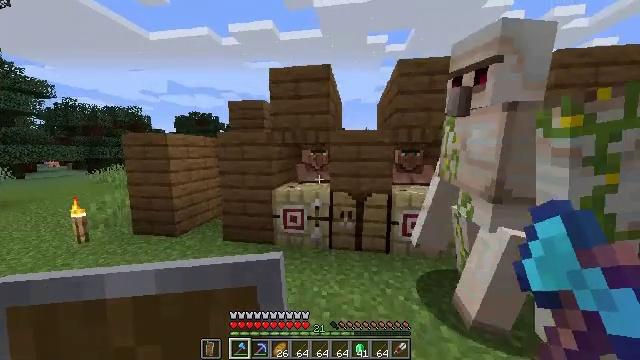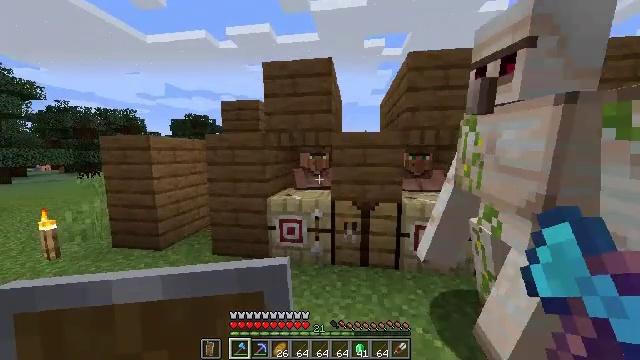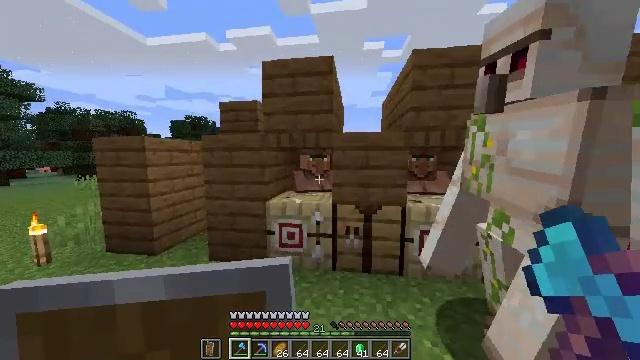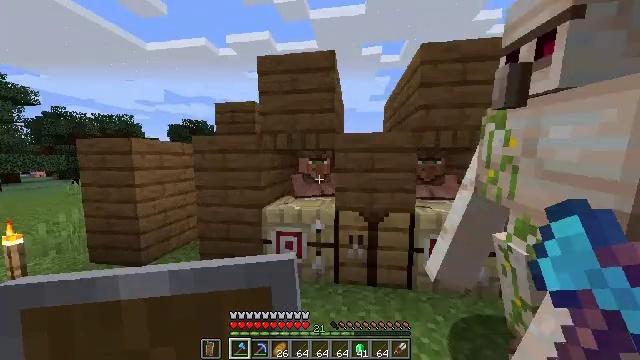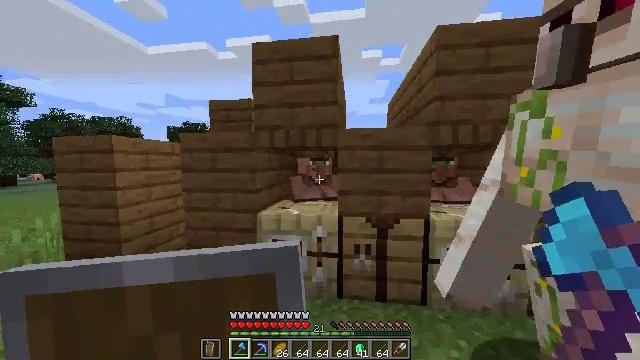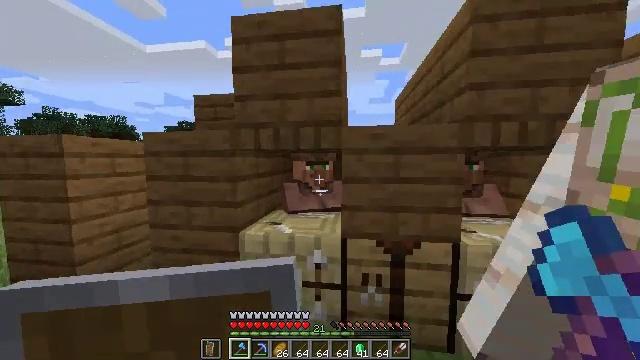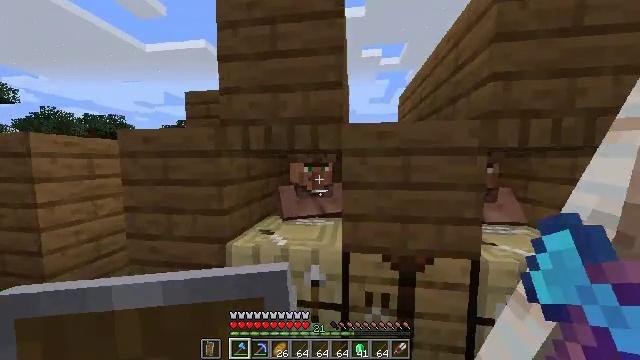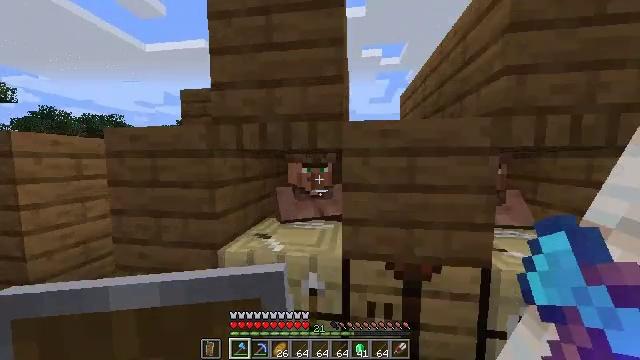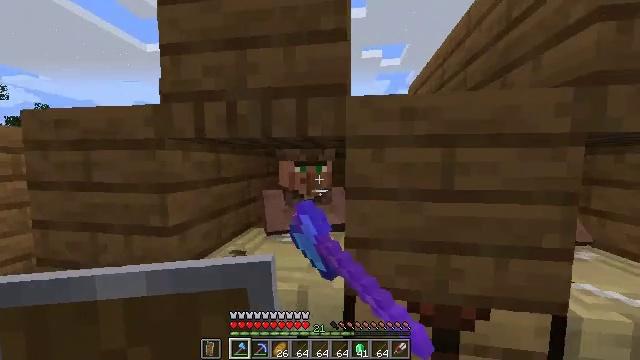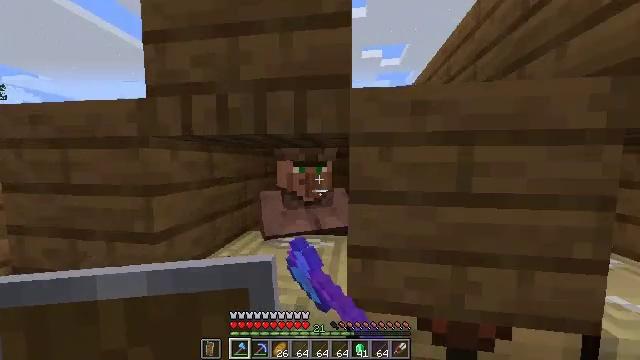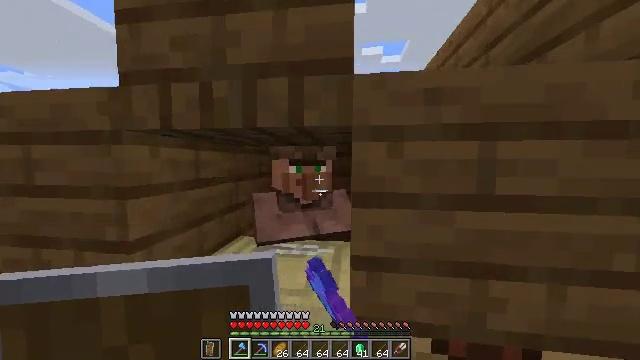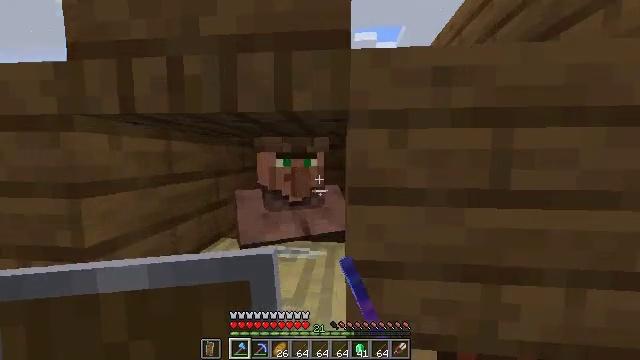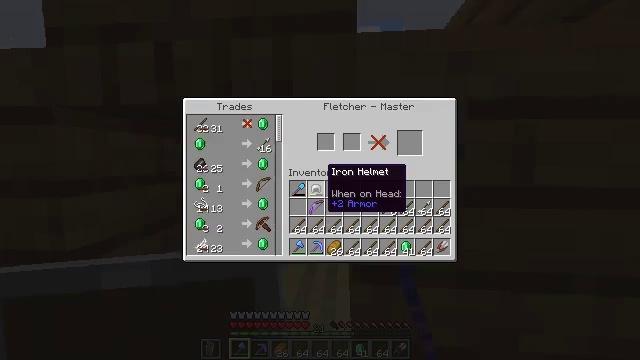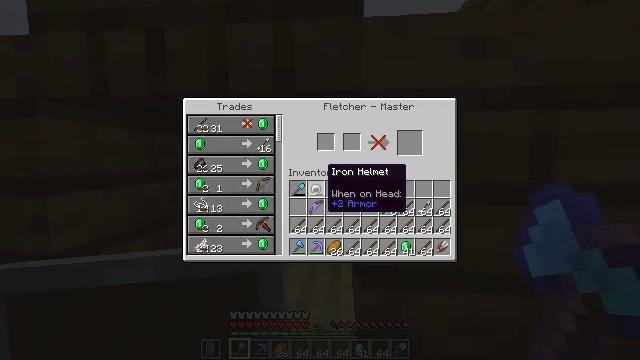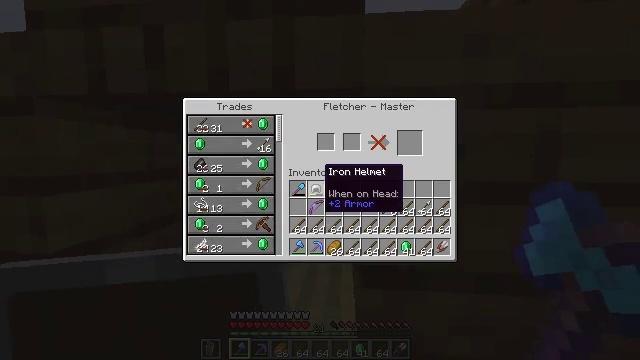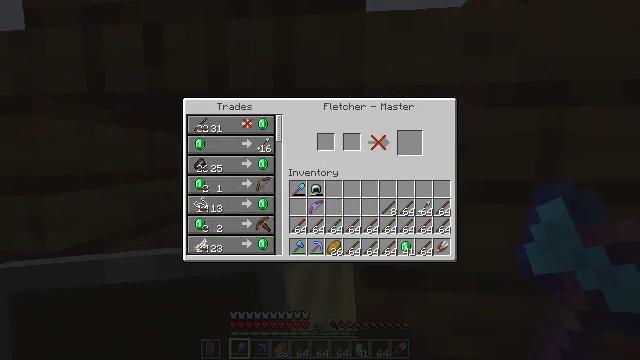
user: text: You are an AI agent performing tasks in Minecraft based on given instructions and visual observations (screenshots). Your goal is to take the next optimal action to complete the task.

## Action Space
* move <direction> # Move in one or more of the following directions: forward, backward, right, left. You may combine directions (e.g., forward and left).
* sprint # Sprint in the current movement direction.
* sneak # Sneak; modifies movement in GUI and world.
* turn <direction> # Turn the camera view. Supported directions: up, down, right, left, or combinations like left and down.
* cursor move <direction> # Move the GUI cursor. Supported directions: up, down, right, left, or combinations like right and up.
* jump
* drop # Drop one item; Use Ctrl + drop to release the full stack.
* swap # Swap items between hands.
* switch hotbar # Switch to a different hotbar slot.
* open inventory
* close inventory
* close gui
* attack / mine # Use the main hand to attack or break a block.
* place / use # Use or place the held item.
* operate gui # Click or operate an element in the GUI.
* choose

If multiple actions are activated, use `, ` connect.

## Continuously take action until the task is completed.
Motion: motion action
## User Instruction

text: Remove an iron helmet from the inventory.
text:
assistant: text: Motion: move forward
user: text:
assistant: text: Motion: move forward
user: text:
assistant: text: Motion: move forward
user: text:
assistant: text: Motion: move forward
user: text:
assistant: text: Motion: move forward
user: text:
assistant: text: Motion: move forward
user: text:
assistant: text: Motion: move forward, use / place
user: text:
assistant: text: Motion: move forward, use / place
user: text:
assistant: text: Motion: use / place
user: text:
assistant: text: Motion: no_op
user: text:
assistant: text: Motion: turn right and down
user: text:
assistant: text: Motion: open gui
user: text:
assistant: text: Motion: no_op
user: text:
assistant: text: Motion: no_op
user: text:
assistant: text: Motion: cursor move left and up
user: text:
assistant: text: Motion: cursor move left and up
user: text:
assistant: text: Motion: cursor move up
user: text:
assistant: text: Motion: no_op
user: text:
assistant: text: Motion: cursor move up
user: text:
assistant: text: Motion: no_op
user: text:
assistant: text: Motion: no_op
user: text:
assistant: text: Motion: cursor move right
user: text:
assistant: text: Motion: turn right and down, close gui
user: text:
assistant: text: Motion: turn right and down
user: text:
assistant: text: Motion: move forward and move right, turn right
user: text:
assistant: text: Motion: move forward and move right, turn right
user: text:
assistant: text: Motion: move forward and move right, turn right and down
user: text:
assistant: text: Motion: move forward and move right, turn right
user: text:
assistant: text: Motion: move forward and move right
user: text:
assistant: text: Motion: move forward and move right, turn left and down